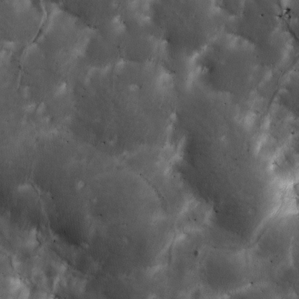
Label: non_frost